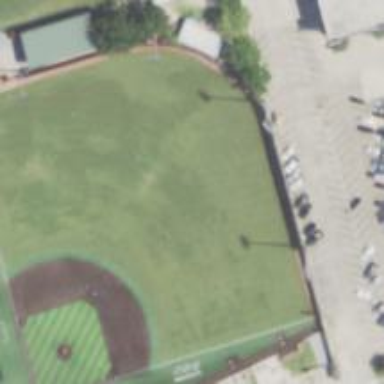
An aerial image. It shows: Baseball pitch for leisure and sports activities.